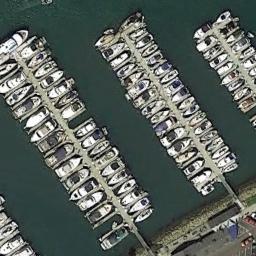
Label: harbor